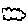
Label: cloud